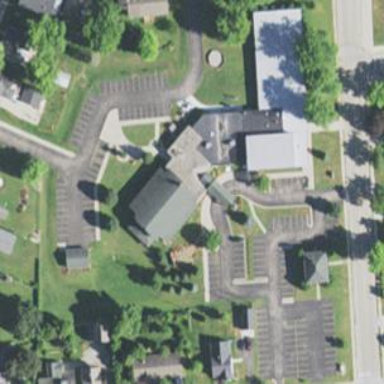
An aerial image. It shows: Building that serves as place of worship.